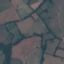
Land use / land cover: Pasture